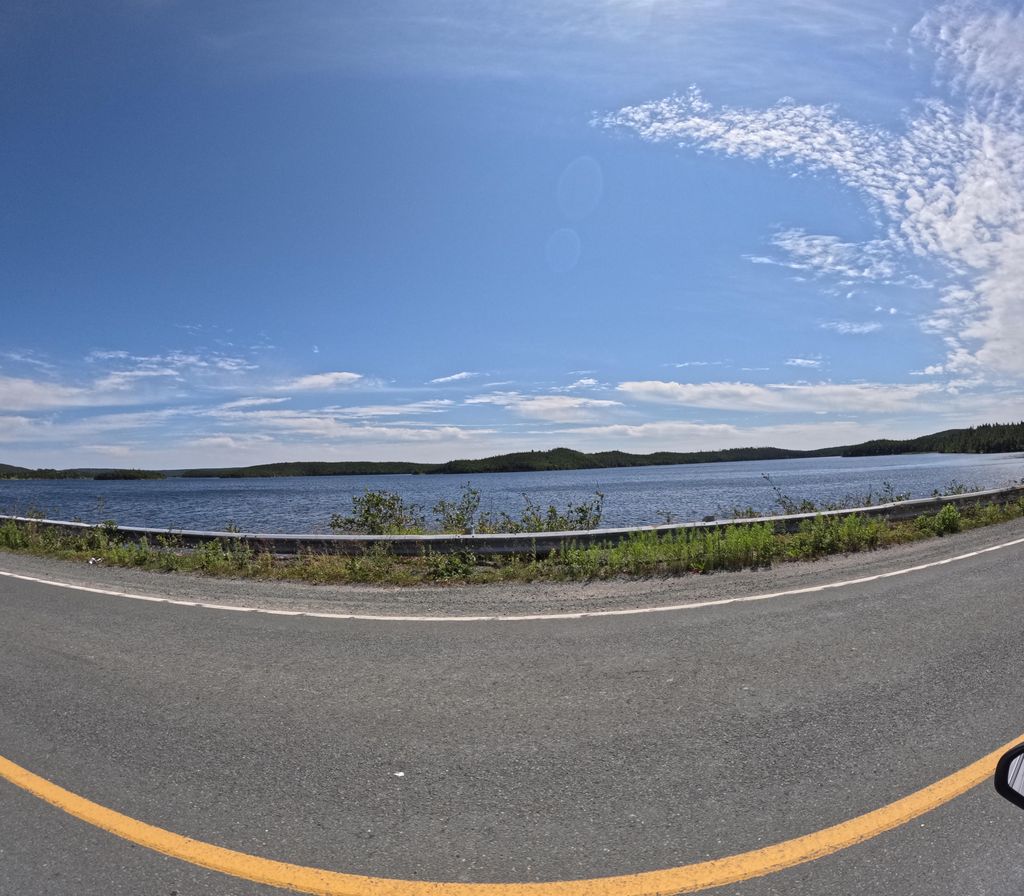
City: st_johns